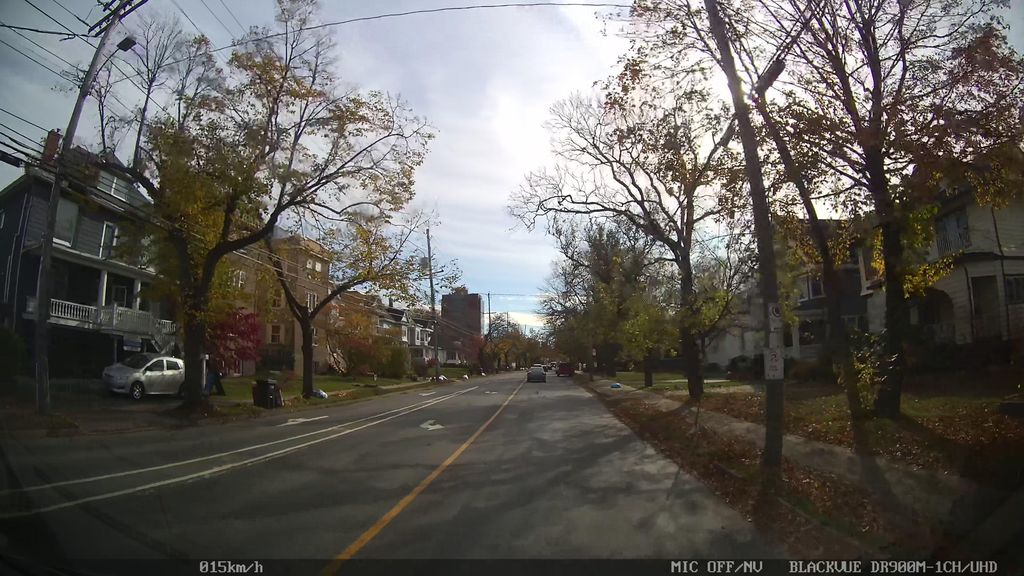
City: halifax